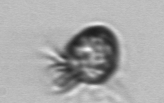
Label: Ciliophora